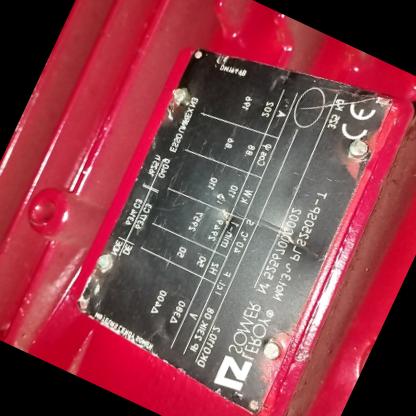
Klasa: tabliczka-znamionowa